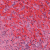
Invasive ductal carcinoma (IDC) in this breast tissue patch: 0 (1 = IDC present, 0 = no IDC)